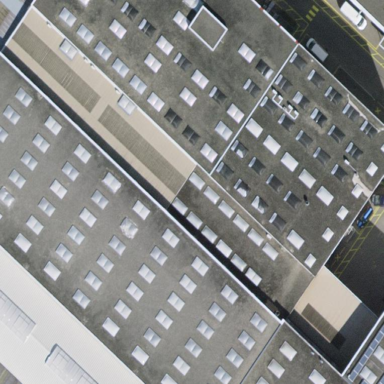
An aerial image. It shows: View of roof of building.